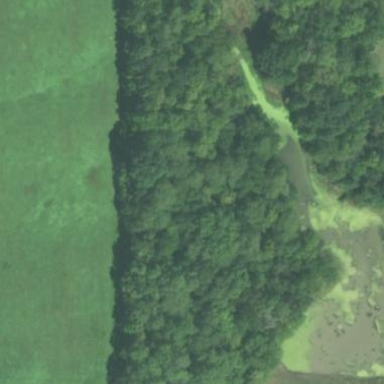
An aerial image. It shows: Pond surrounded by natural water.